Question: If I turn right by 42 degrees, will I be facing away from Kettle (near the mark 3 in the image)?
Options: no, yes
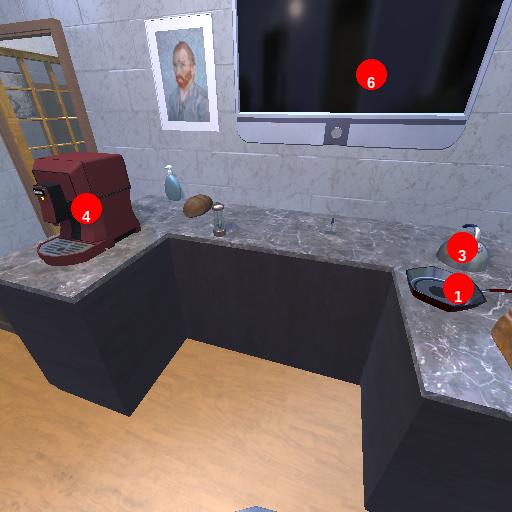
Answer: no